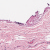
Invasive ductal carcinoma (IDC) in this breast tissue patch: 0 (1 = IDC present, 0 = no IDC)